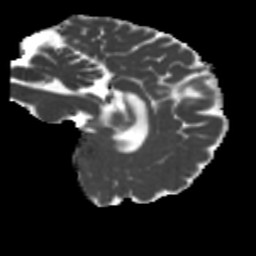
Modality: MD
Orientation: sagittal
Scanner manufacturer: siemens
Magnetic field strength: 3 T
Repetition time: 4 s
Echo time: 0.0594 s